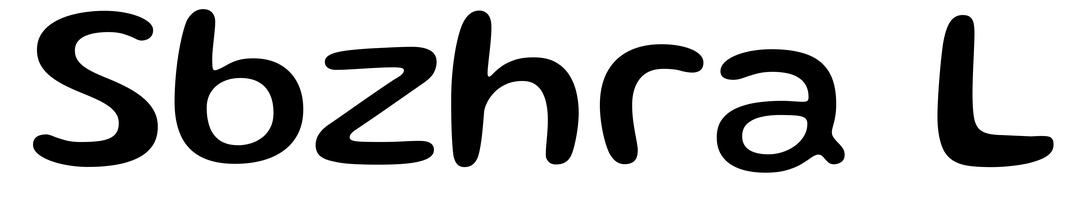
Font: Gluten_Regular